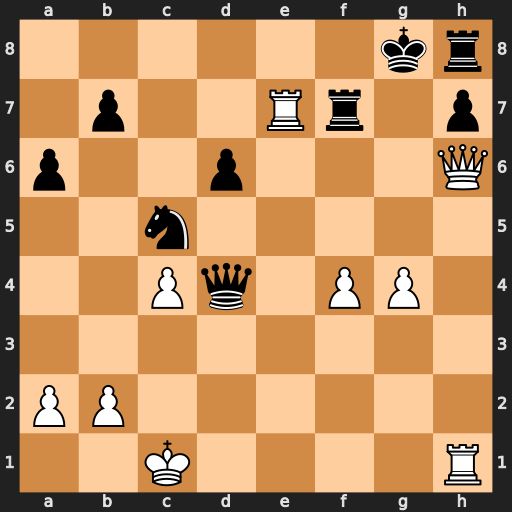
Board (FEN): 6kr/1p2Rr1p/p2p3Q/2n5/2Pq1PP1/8/PP6/2K4R
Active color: w
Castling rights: -
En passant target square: -
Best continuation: Re8+ Rf8 Qxf8#